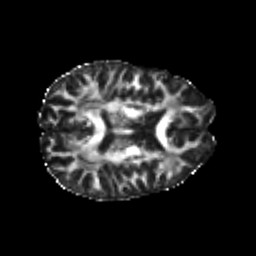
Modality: FA
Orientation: axial
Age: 20
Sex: female
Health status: healthy
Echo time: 0.074 s